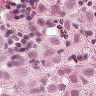
Metastatic tissue present: yes